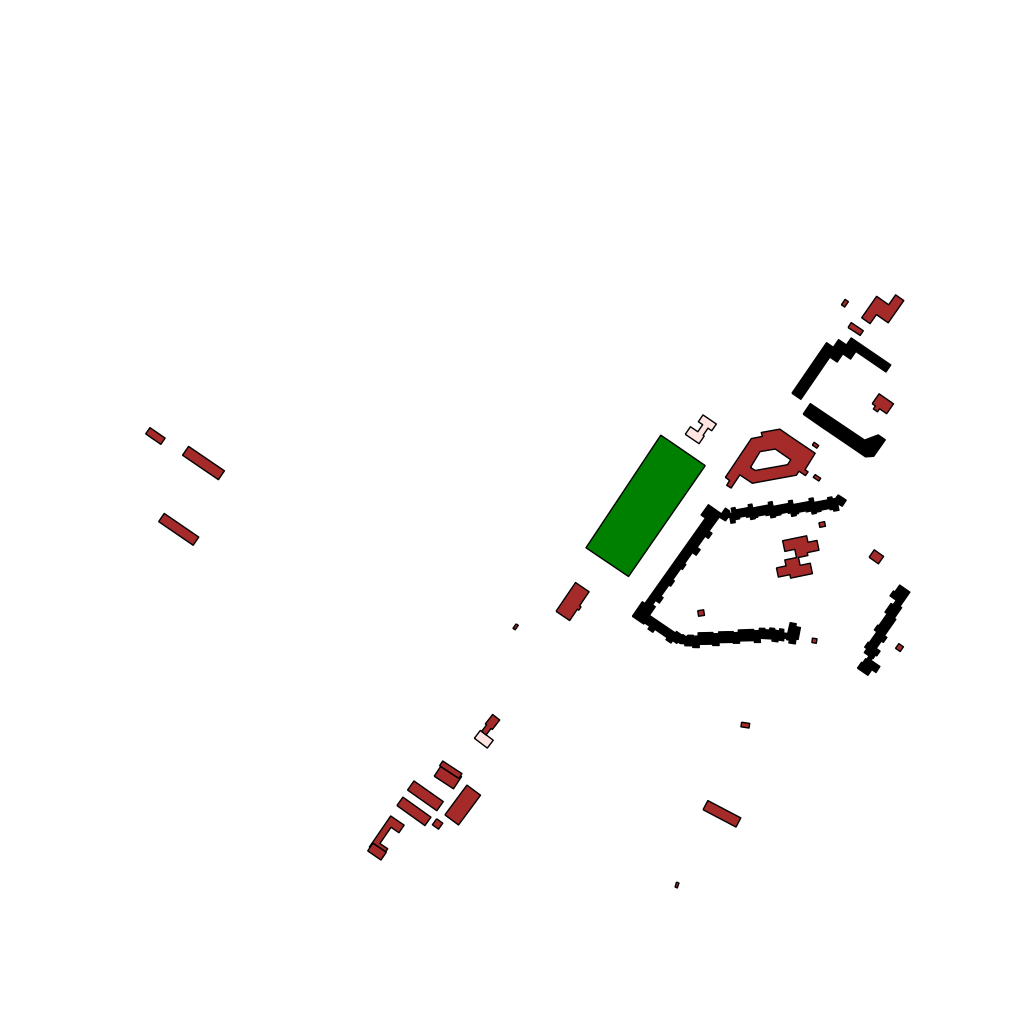
Tags: overhead vector_map, industrial, recreation, residential, special, modern, soviet, high_rise, individual_rise, density_2, Building, Facility, Gas, Park, 1.0 km²